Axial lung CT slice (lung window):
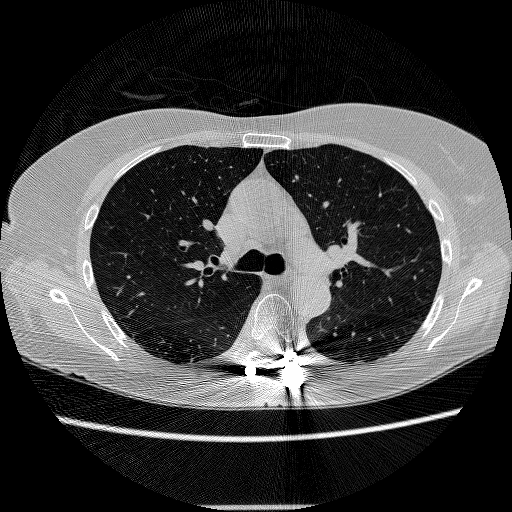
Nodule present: no